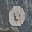
Label: 0